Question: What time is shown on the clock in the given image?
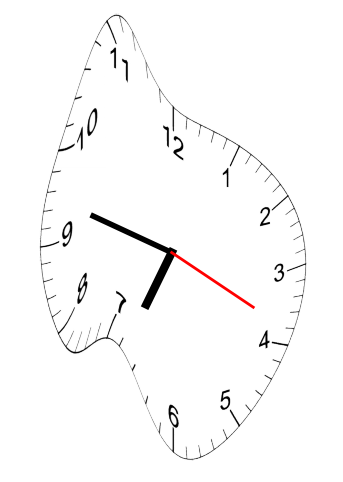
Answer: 06:47:19